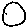
Label: moon